Question: I have a scenario to display data from 2 tables combined. First table Named 'DayTable' consists of daily plan and actual. Second table named 'MonthTable' consists of Monthly plan and actual. I need to display last 6months data and the current month daily data. So i wrote the query like below i for the expected output
'''
Declare @startdate date = CONVERT(DATE, DATEADD(dd, -DAY(DATEADD(MONTH, 0, GETDATE())) + 1, DATEADD(MONTH, 0, GETDATE())))
Declare @endDate date = DATEADD(DAY, -DAY(DATEADD(MONTH, 1, GETDATE())), DATEADD(MONTH, 1, GETDATE()))
CREATE TABLE #TEMP
(
PlanDate NVARCHAR(100),
[PastTrend - Plan] INT,
[PastTrend - Actual] INT,
[Current - Plan] INT,
[Current - Actual] INT,
)
;With cte
as
(
Select @startdate sDate
Union All
Select DATEADD(day,1,sDate) From cte where DATEADD(day,1,sDate) <= @endDate
)
INSERT INTO #TEMP
SELECT
REPLACE(CONVERT(CHAR(6), A.sDate, 106),' ',' - ') PlanDate
,NULL AS [PastTrend - Plan]
,NULL AS [PastTrend - Actual]
,SUM(B.PlanQuantity) AS [Current - Plan]
,SUM(B.Actual) AS [Current - Actual]
FROM cte A
LEFT OUTER JOIN DayTable B
ON A.sDate = CONVERT(DATE,B.PlanDate)
GROUP BY A.sDate
--ORDER BY A.sDate
SELECT
*
FROM
(
SELECT
CONVERT(CHAR(3), datename(month,PlanMonth)) + ' ' + RIGHT(CONVERT(VARCHAR(4), YEAR(PlanMonth)), 2) AS PlanDate
,SUM(PlanQuantity) AS [PastTrend - Plan]
,SUM(Actual) AS [PastTrend - Actual]
,NULL AS [Current - Plan]
,NULL AS [Current - Actual]
FROM
MonthTable
WHERE CONVERT(DATE, PlanMonth) >= CONVERT(DATE, DATEADD(dd, -DAY(DATEADD(MONTH, 0, GETDATE())) + 1, DATEADD(MONTH, -6, GETDATE())))
group by PlanMonth
UNION ALL
SELECT
PlanDate
,[PastTrend - Plan]
,[PastTrend - Actual]
,[Current - Plan]
,[Current - Actual]
FROM
#TEMP
) T1
DROP TABLE #TEMP
'''
My Output is like

Now i am thining to avoid temp table concept because if any failure after create temp table it will not drop. So rewrite the query like below
'''
Declare @startdate date = CONVERT(DATE, DATEADD(dd, -DAY(DATEADD(MONTH, 0, GETDATE())) + 1, DATEADD(MONTH, 0, GETDATE())))
Declare @endDate date = DATEADD(DAY, -DAY(DATEADD(MONTH, 1, GETDATE())), DATEADD(MONTH, 1, GETDATE()))
;With cte
as
(
Select @startdate sDate
Union All
Select DATEADD(day,1,sDate) From cte where DATEADD(day,1,sDate) <= @endDate
)
SELECT
A.sDate AS OriginalDate
,REPLACE(CONVERT(CHAR(6), A.sDate, 106),' ',' - ') PlanDate
,NULL AS [PastTrend - Plan]
,NULL AS [PastTrend - Actual]
,SUM(B.PlanQuantity) AS [Current - Plan]
,SUM(B.Actual) AS [Current - Actual]
FROM cte A
LEFT OUTER JOIN DayTable B
ON A.sDate = CONVERT(DATE,B.PlanDate)
GROUP BY A.sDate
UNION ALL
SELECT
PlanMonth AS OriginalDate
,CONVERT(CHAR(3), datename(month,PlanMonth)) + ' ' + RIGHT(CONVERT(VARCHAR(4), YEAR(PlanMonth)), 2) AS PlanDate
,SUM(PlanQuantity) AS [PastTrend - Plan]
,SUM(Actual) AS [PastTrend - Actual]
,NULL AS [Current - Plan]
,NULL AS [Current - Actual]
FROM
MonthTable
WHERE CONVERT(DATE, PlanMonth) >= CONVERT(DATE, DATEADD(dd, -DAY(DATEADD(MONTH, 0, GETDATE())) + 1, DATEADD(MONTH, -6, GETDATE())))
group by PlanMonth
ORDER BY OriginalDate
'''
But here i have problem. In the output i dont need OriginalDate. How to avoid this. For this i can wrap the union output to a select query but how can i got error in cte. Please guid me. Also suggest which method is best one
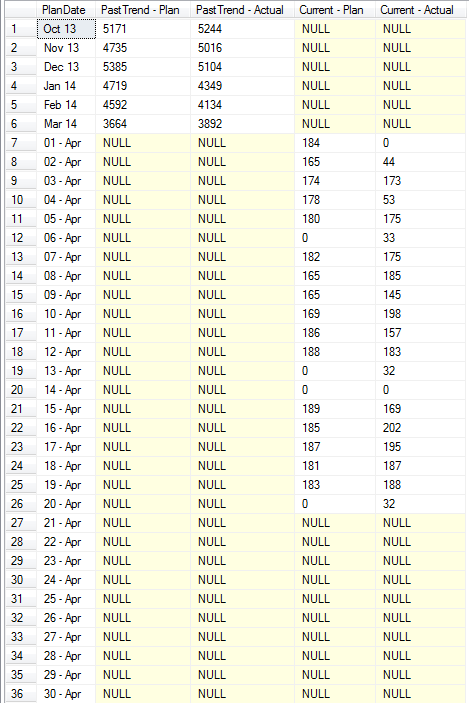
Answer: I finished the query. ACtually i just wrap the query as outer with out the cte. Cte must be the top in the query. The final query is
'''
Declare @startdate date = CONVERT(DATE, DATEADD(dd, -DAY(DATEADD(MONTH, 0, GETDATE())) + 1, DATEADD(MONTH, 0, GETDATE())))
Declare @endDate date = DATEADD(DAY, -DAY(DATEADD(MONTH, 1, GETDATE())), DATEADD(MONTH, 1, GETDATE()))
;With cte
as
(
Select @startdate sDate
Union All
Select DATEADD(day,1,sDate) From cte where DATEADD(day,1,sDate) <= @endDate
)
SELECT
T1.PlanDate
,T1.[PastTrend - Plan]
,T1.[PastTrend - Actual]
,T1.[Current - Plan]
,T1.[Current - Actual]
FROM
(
SELECT
A.sDate AS OriginalDate
,REPLACE(CONVERT(CHAR(6), A.sDate, 106),' ',' - ') PlanDate
,NULL AS [PastTrend - Plan]
,NULL AS [PastTrend - Actual]
,SUM(B.PlanQuantity) AS [Current - Plan]
,SUM(B.Actual) AS [Current - Actual]
FROM cte A
LEFT OUTER JOIN DayTable B
ON A.sDate = CONVERT(DATE,B.PlanDate)
GROUP BY A.sDate
UNION ALL
SELECT
PlanMonth AS OriginalDate
,CONVERT(CHAR(3), datename(month,PlanMonth)) + ' ' + RIGHT(CONVERT(VARCHAR(4), YEAR(PlanMonth)), 2) AS PlanDate
,SUM(PlanQuantity) AS [PastTrend - Plan]
,SUM(Actual) AS [PastTrend - Actual]
,NULL AS [Current - Plan]
,NULL AS [Current - Actual]
FROM
MonthTable
WHERE CONVERT(DATE, PlanMonth) >= CONVERT(DATE, DATEADD(dd, -DAY(DATEADD(MONTH, 0, GETDATE())) + 1, DATEADD(MONTH, -6, GETDATE())))
group by PlanMonth
) T1
ORDER BY T1.OriginalDate
'''
But i need to know the peroformance. When i execute this query with actual execution plan Query Cost (Relative to the batch) : 100%
When i execute the first method using temp the query cost is 90%. Can anyone guid for this